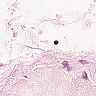
Metastatic tissue present: no